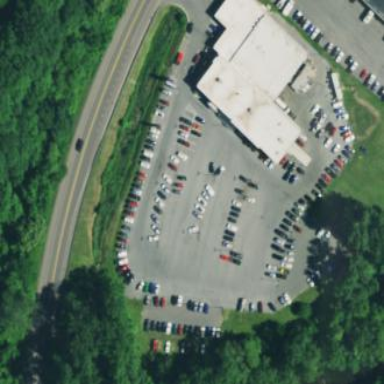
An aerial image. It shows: Parking area.